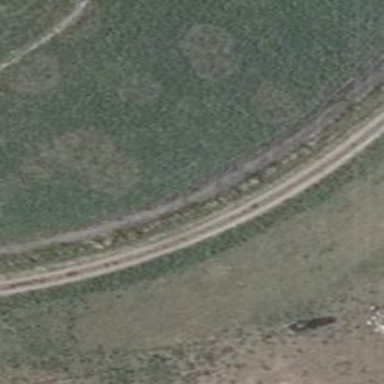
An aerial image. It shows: Track with grade2 tracktype.